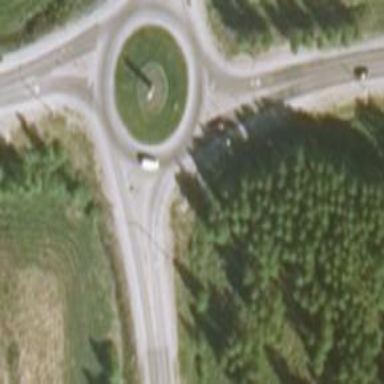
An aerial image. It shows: Roundabout on trunk highway with asphalt surface.